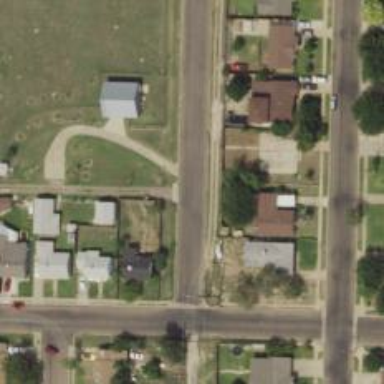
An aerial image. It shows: Alley classified as service road.